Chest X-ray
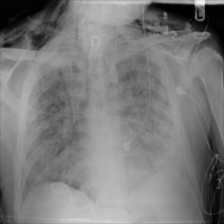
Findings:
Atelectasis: negative
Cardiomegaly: negative
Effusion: negative
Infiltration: negative
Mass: negative
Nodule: negative
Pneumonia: negative
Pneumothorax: negative
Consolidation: negative
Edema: negative
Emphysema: negative
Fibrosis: negative
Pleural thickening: negative
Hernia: negative